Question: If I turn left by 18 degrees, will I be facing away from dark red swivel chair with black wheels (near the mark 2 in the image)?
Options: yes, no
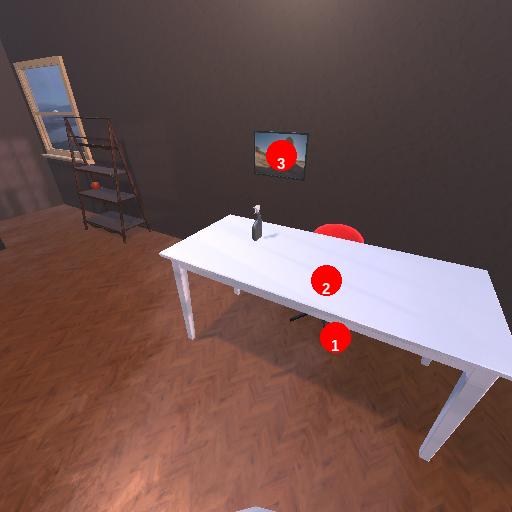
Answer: yes